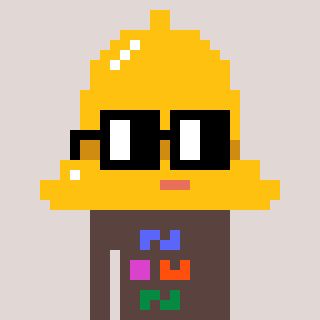
a pixel art character with square black glasses, a bell-shaped head and a darkbrown-colored body on a warm background